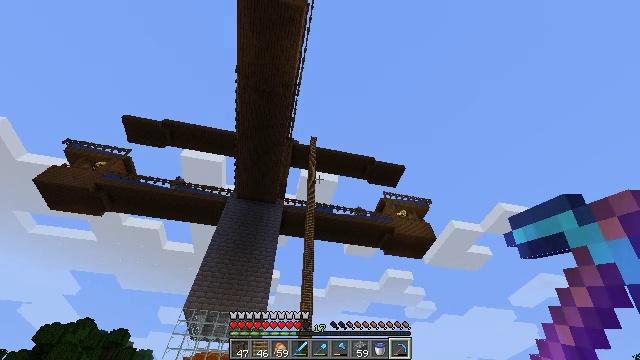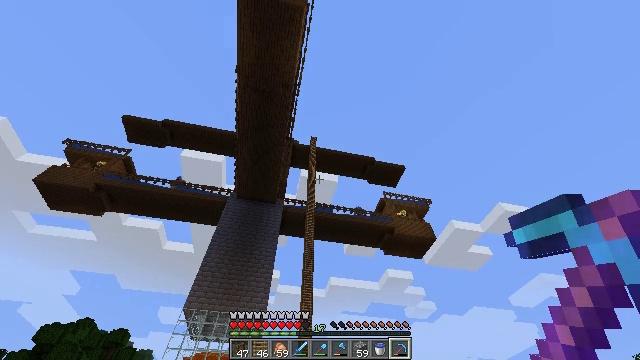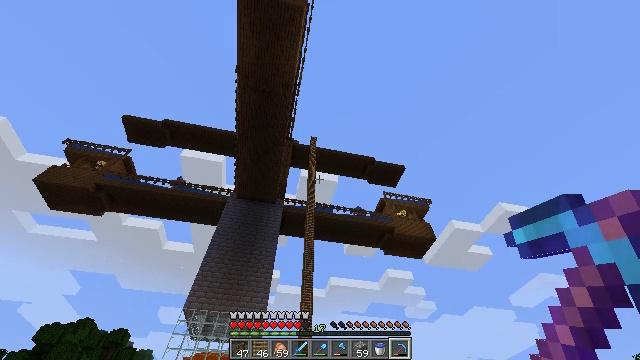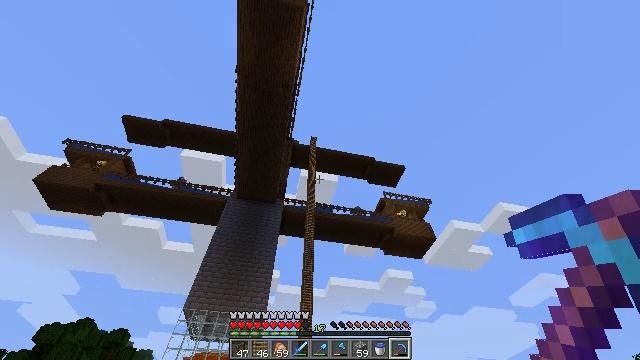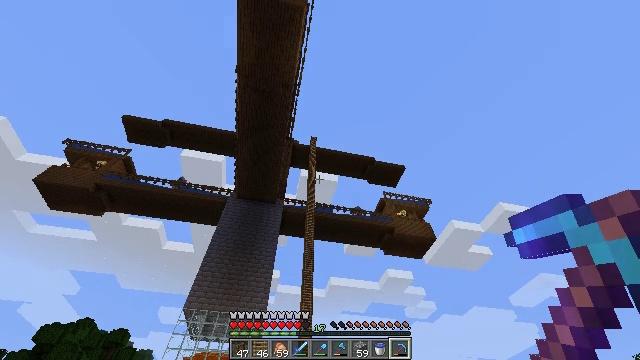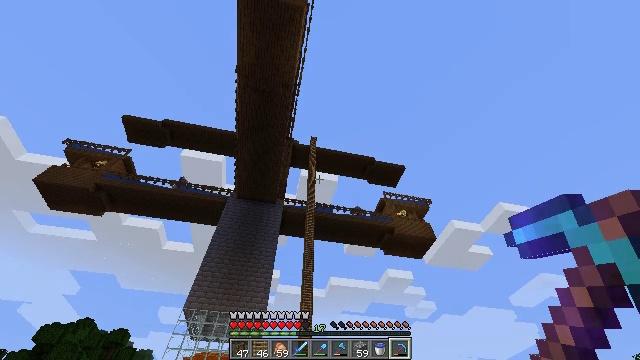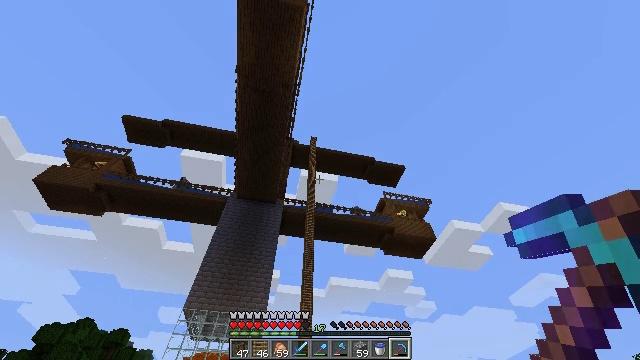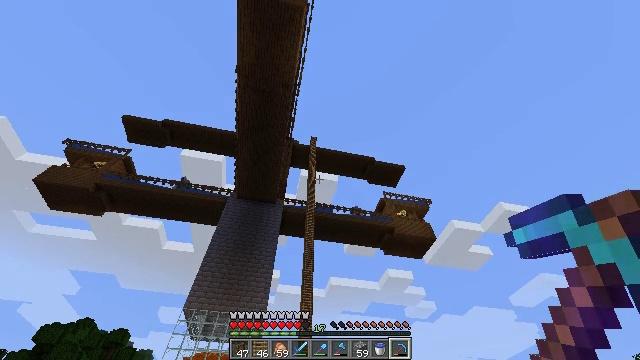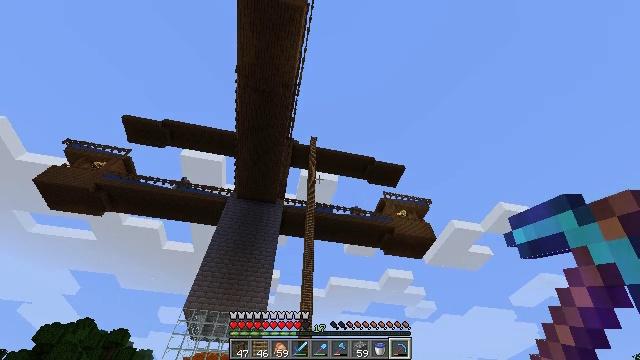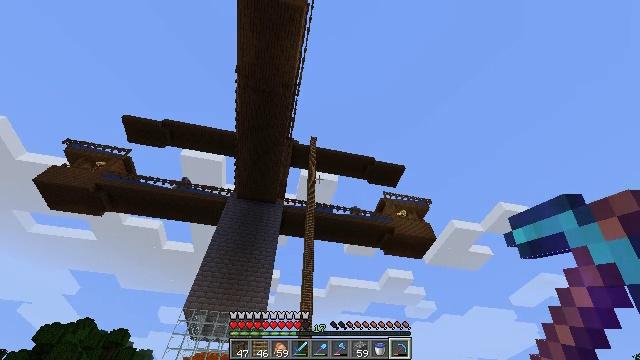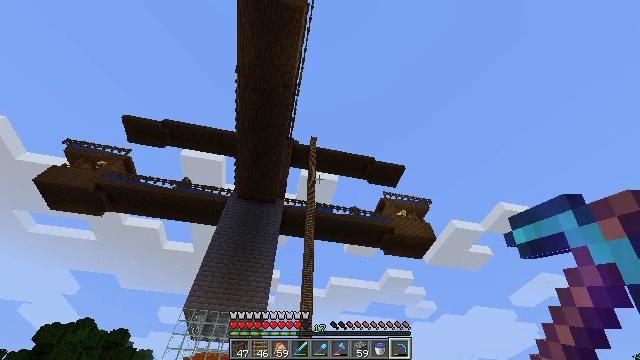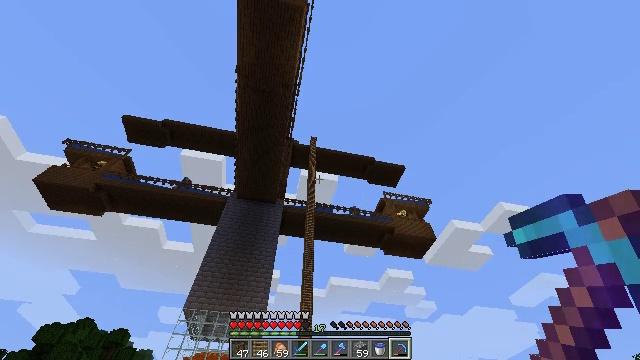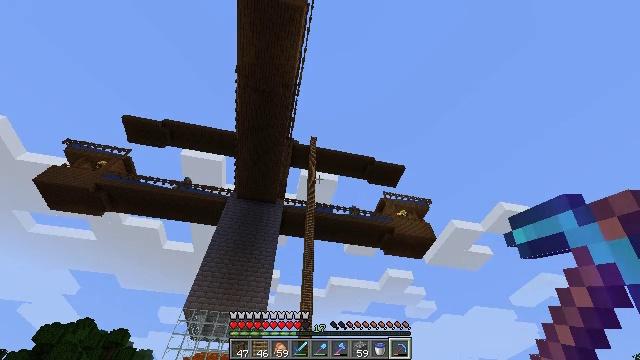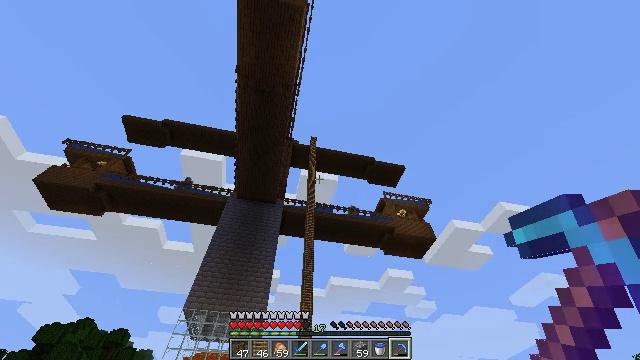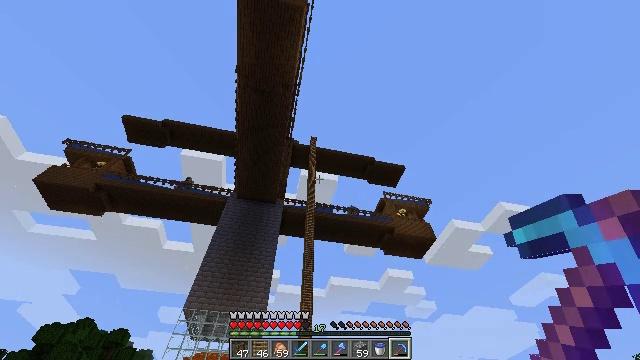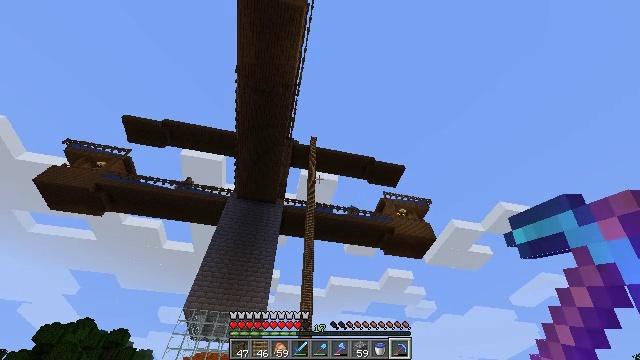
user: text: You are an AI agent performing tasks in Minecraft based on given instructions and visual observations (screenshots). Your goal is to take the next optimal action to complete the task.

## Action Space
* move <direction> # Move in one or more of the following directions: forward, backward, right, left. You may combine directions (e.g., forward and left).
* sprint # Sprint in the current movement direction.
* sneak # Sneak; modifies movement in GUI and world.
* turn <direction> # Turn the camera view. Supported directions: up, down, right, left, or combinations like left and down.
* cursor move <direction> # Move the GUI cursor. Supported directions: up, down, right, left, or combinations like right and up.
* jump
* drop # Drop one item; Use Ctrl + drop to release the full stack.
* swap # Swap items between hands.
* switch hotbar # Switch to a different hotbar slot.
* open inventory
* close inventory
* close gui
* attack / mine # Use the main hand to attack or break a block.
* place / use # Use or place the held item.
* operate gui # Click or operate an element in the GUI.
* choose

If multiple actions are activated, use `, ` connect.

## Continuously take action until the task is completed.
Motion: motion action
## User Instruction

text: Gather resources to craft the piston.
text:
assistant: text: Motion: no_op
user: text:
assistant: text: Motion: no_op
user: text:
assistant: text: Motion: no_op
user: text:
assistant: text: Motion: no_op
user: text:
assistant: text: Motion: no_op
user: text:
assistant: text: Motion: no_op
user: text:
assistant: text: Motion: no_op
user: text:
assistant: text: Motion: no_op
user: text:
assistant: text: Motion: no_op
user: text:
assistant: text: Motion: no_op
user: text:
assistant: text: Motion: no_op
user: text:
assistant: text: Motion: no_op
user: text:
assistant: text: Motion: no_op
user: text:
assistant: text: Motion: no_op
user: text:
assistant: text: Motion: no_op
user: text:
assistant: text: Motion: no_op
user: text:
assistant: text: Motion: no_op
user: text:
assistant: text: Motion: no_op
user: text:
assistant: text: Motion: no_op
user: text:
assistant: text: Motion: no_op
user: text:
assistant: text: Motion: no_op
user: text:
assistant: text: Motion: no_op
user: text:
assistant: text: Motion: no_op
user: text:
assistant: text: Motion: no_op
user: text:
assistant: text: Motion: no_op
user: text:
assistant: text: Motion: no_op
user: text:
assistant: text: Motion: no_op
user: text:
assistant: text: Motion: no_op
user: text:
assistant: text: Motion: no_op
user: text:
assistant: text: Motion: no_op